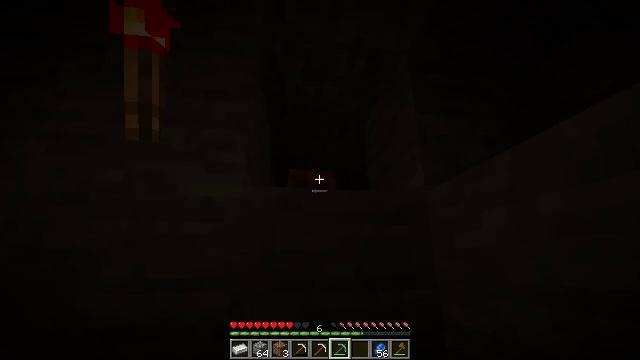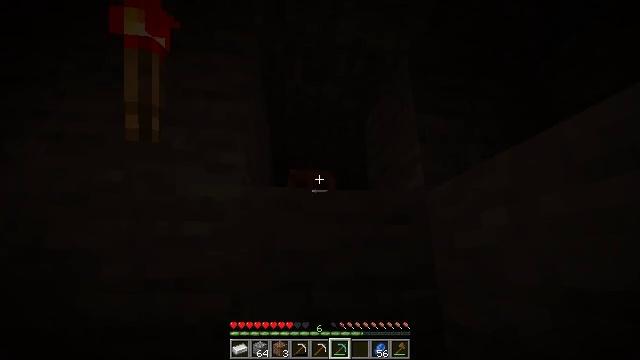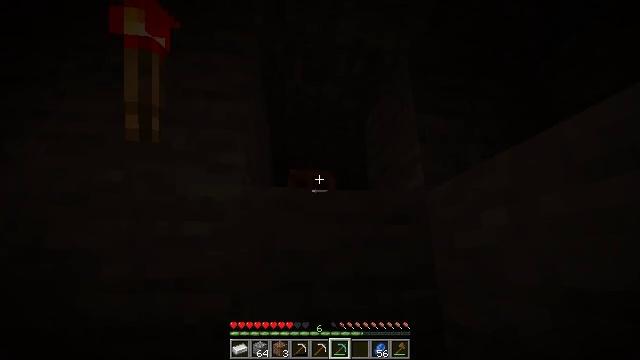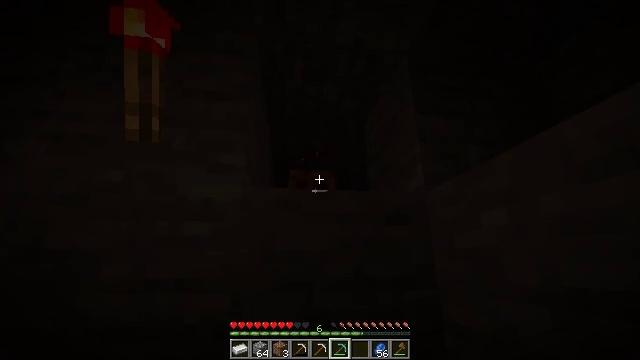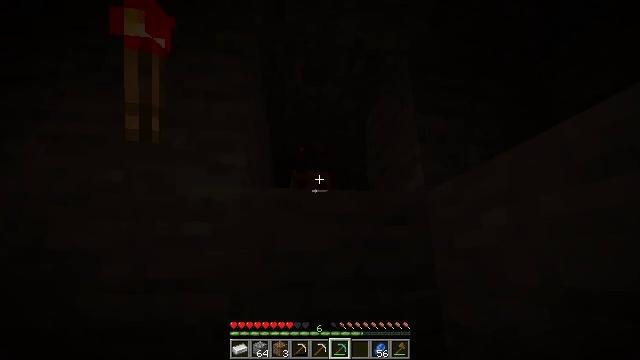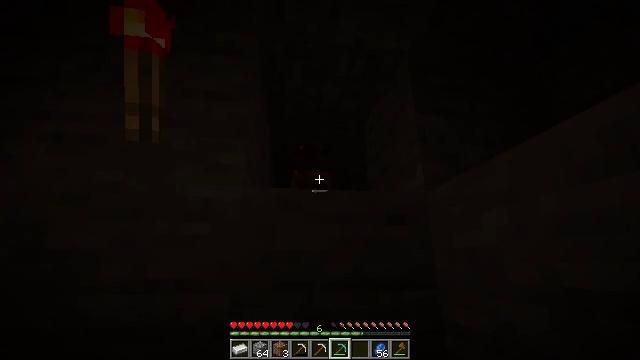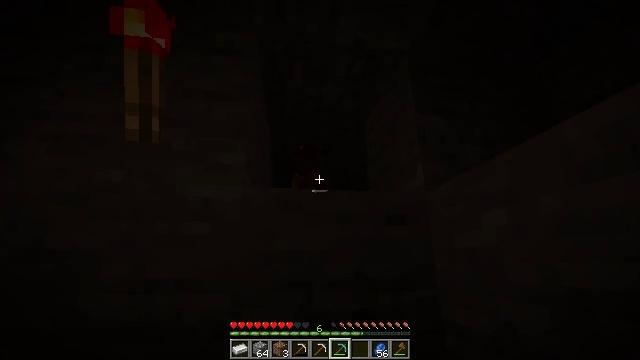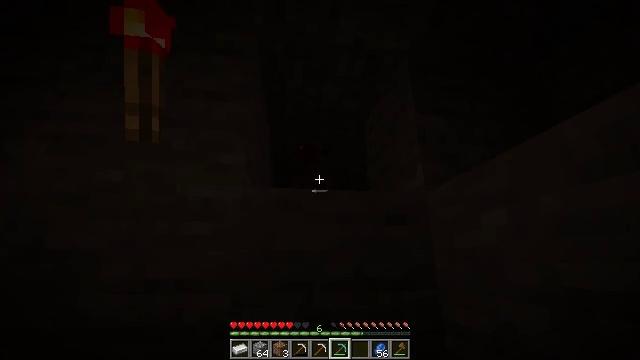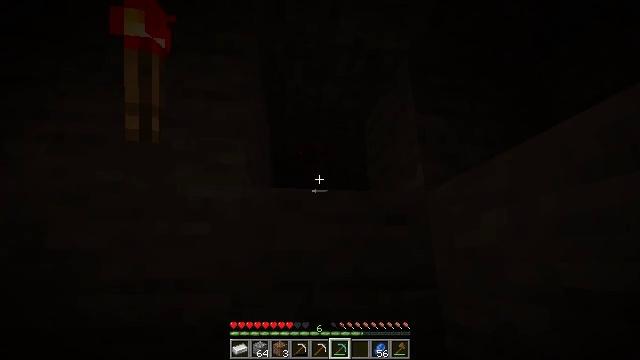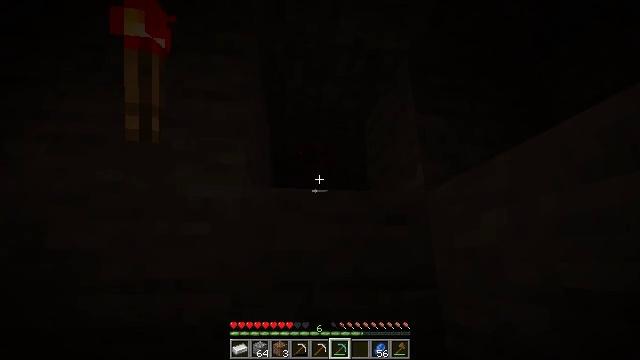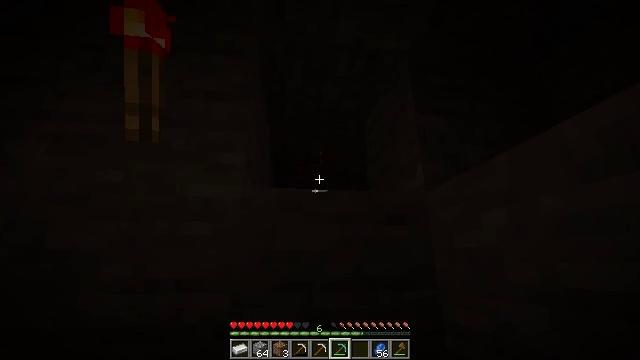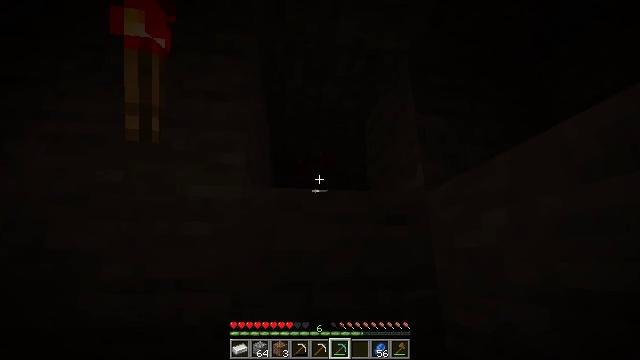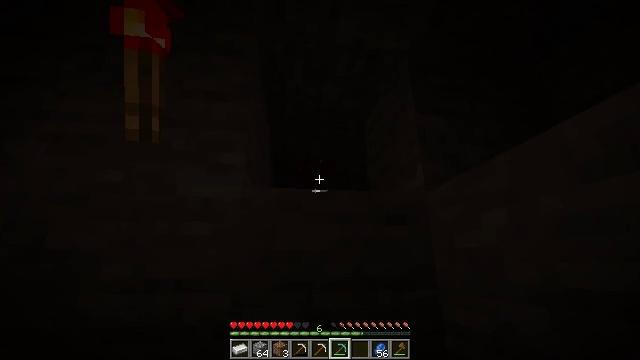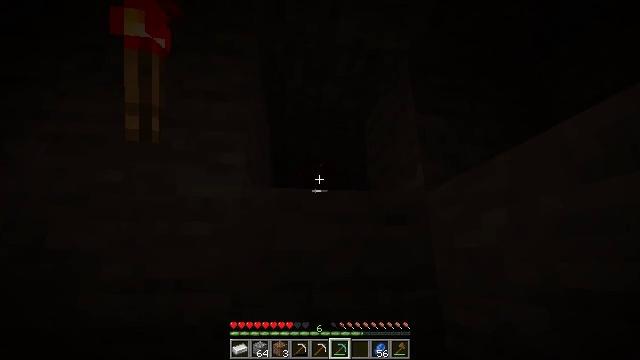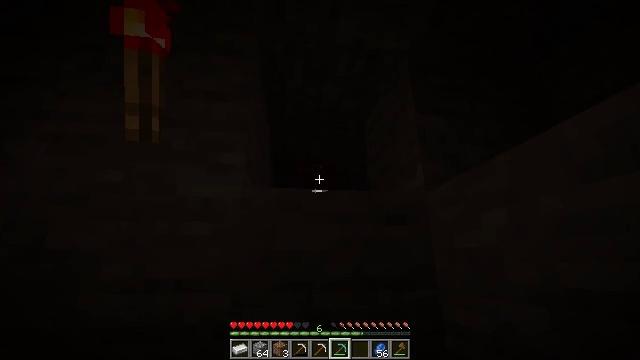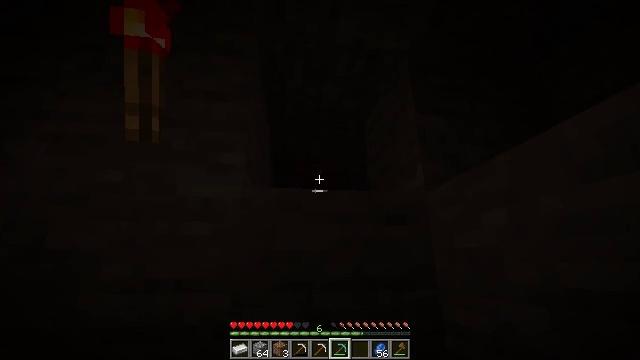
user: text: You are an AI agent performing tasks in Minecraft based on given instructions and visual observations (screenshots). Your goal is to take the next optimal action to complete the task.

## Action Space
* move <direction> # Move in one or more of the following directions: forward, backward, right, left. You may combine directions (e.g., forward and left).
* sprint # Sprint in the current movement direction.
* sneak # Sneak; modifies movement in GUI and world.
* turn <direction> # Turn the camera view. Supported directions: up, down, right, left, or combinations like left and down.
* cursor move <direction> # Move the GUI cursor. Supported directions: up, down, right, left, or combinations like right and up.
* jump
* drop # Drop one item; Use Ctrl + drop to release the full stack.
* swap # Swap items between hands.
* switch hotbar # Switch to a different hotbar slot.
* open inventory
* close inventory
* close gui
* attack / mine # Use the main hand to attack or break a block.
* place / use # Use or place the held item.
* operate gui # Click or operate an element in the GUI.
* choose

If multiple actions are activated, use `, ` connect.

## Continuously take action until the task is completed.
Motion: motion action
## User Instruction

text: Hunt the creeper.
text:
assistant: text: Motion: attack / mine
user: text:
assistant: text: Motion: attack / mine
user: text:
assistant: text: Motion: attack / mine
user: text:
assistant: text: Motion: no_op
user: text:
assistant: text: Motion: attack / mine
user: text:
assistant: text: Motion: attack / mine
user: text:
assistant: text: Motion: attack / mine
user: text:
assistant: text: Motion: attack / mine
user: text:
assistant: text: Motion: attack / mine
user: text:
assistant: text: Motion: attack / mine
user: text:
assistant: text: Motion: attack / mine
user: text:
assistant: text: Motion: attack / mine
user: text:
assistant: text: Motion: no_op
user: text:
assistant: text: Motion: no_op
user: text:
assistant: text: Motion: no_op
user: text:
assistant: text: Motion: no_op
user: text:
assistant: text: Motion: no_op
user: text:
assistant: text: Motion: no_op
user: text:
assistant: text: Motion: no_op
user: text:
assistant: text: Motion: no_op
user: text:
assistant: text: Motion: no_op
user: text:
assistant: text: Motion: no_op
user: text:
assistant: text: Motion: no_op
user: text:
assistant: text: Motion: no_op
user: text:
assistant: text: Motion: no_op
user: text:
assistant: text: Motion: no_op
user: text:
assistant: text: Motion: turn up
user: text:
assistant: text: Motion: no_op
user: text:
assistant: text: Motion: no_op
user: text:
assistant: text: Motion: no_op